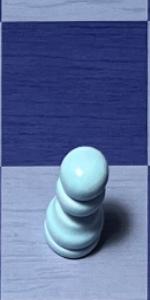
Label: Pawn_White